Question: I'm designing my first database and writing my first PHP project from scratch and I need someone to review database scheme.
To display traffic statistic for various sites in my network when I publish promotional videos on sites like Youtube, Myspace, Metacafe, Vimeo etc.
1. One site can have multiple categories like "guitar lessons", "singing lessons", "dancing lessons".
2. Some categories can have subcategories. Like "guitar lessons" can be split to "bass" and "electric"
3. In one category can be one promotional video. On image below, video is named item.
4. One item (promotional video) can be created in only one category
5. One promotional video can be submitted to multiple video sharing sites (Youtube, Vimeo etc..)
6. One promotional video can have several different meta data like "title" and "description"
1. Maybe someday Youtube will delete one of my promotional video, in that case I would reupload it again with probably different "title" and "description", but I would like to show some old info in statistic like previous number of views before deletion.
2. I can't think any other right now..
EDIT:

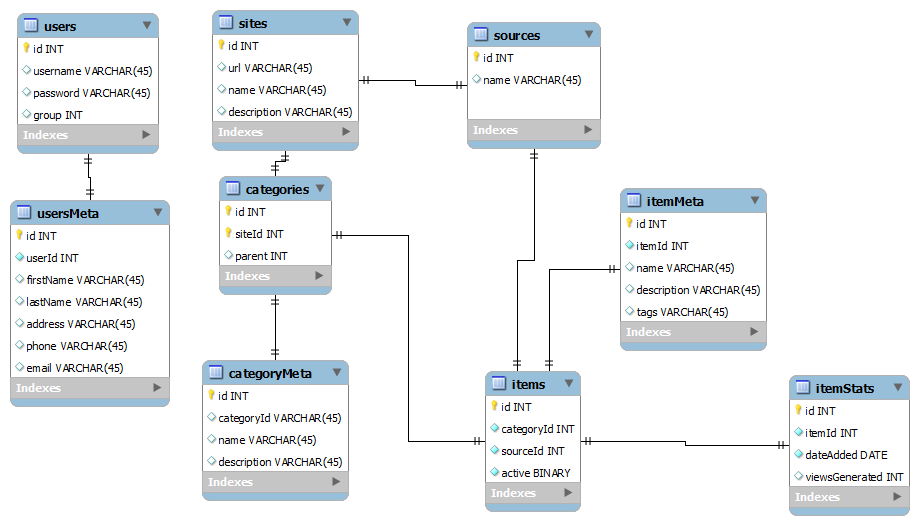
Answer: I would suggest that you combine and into table. There are only 5 unique, useful fields in . You will need to utilize joins in order to get all of that data if you ever need to, it's unnecessary in my opinion. Remember, <URL> is the process for removing redundancies and ensuring all tables have the minimum amount of fields...but this comes at a cost. The cost being performance in most cases.
Besides, the table would only be up to 9 total fields by combining them. That is still what I consider to be a very small table. I've had tables with 20-30 fields before. In my case it made no sense to separate that data out because it was unique to the table and no other table or part of the system would have ever utilized that data anyway.